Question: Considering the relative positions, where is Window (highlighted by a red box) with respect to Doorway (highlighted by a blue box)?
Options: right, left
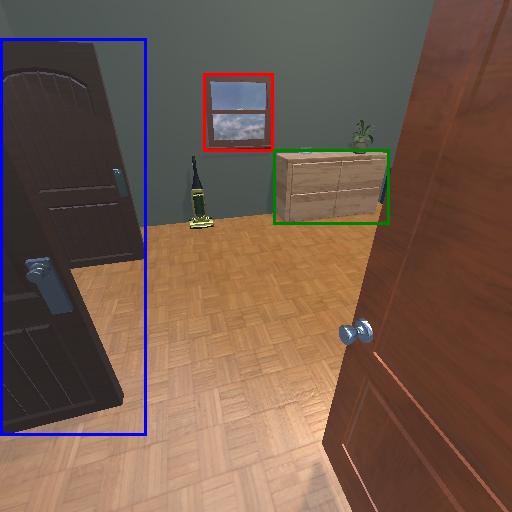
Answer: right